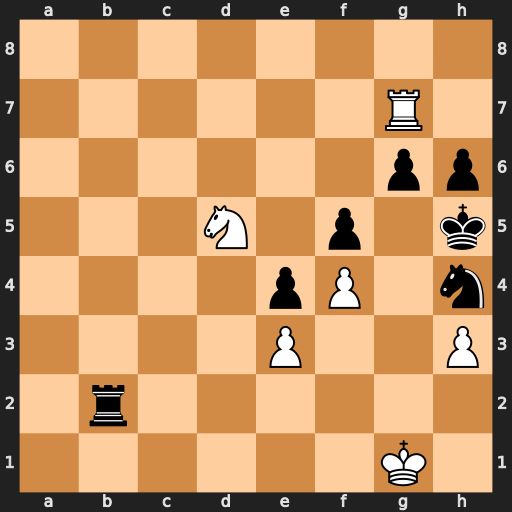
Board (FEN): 8/6R1/6pp/3N1p1k/4pP1n/4P2P/1r6/6K1
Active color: w
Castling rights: -
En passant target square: -
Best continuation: Nf6#